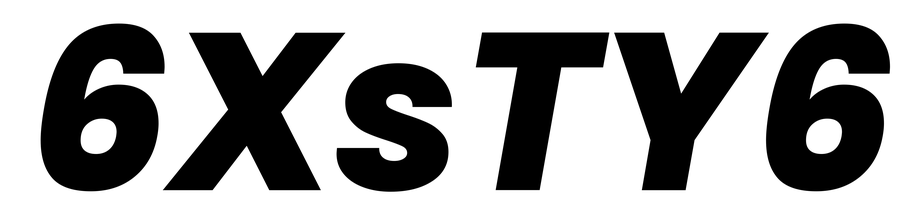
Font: Poppins-ExtraBoldItalic